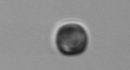
Label: Thalassiosira